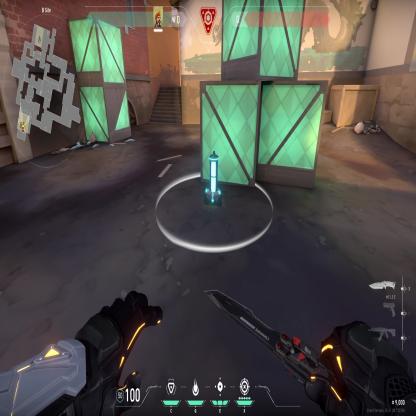
Label: planted spike